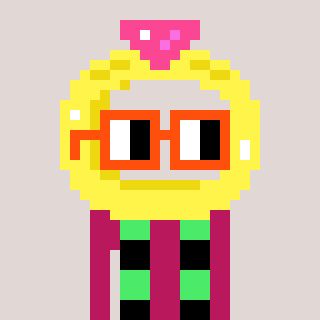
a pixel art character with square orange glasses, a ring-shaped head and a darkpink-colored body on a warm background